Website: bh-photo
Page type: account-selection
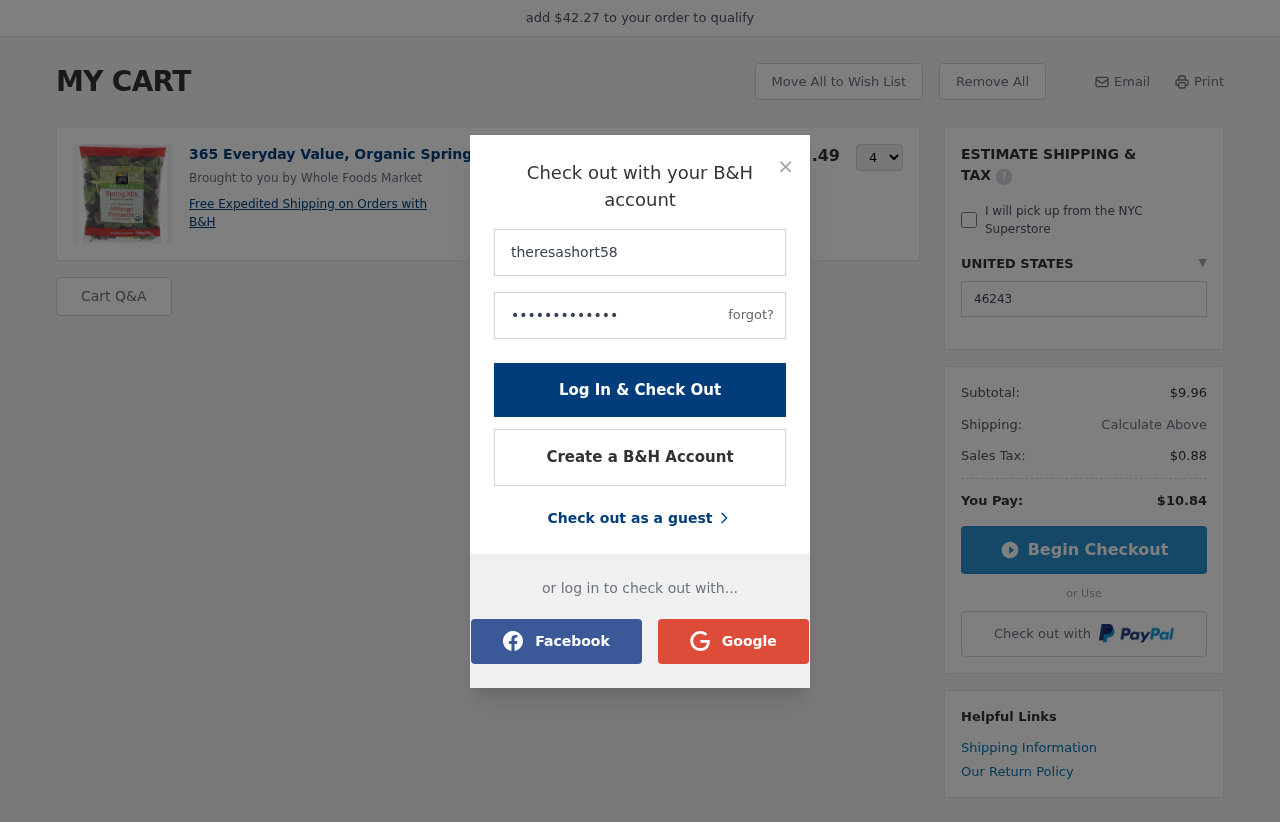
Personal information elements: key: PII_COUNTRY
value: UNITED STATES
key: PII_LOGIN_USERNAME
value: theresashort58
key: PII_POSTCODE
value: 46243
Product elements: key: PRODUCT1_DESC
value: Brought to you by Whole Foods Market
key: PRODUCT1_NAME
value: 365 Everyday Value, Organic Spring Mix, 4 OZ
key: PRODUCT1_PRICE
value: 2.49
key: PRODUCT1_QUANTITY
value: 4
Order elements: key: ORDER_SUBTOTAL
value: $9.96
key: ORDER_TAX
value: $0.88
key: ORDER_TOTAL
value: $10.84
Other elements: key: AMOUNT_TO_QUALIFY
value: $42.27